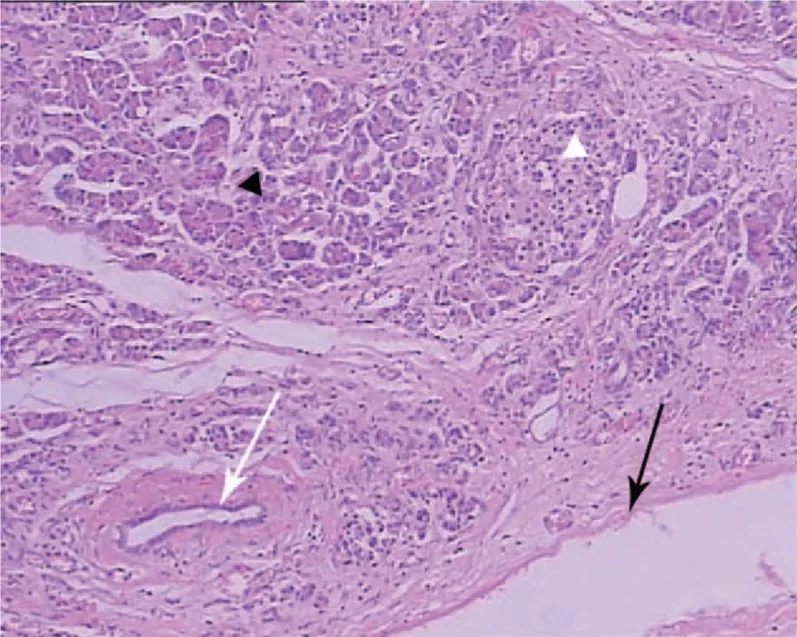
Histological examination of the resected specimen showed lobules of the pancreatic tissue with acini (black triangle), ducts (white arrow), islets (white triangle), and cystic area (black arrow) was coated with cuboidal epithelial tissue (H&E, x100). H&E = hematoxylin-eosin staining.
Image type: pathology (h&e)